Interaction volume radius: 5 \u00c5
Interaction volume height: 15 \u00c5
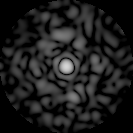
Disorder parameter: 0.8312